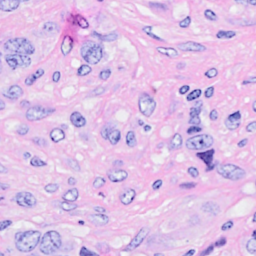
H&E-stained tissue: Breast